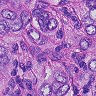
Metastatic tissue present: yes